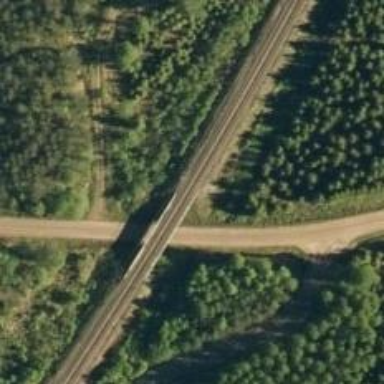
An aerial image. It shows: Bridge carrying continuous electrified railway tracks with contact line.